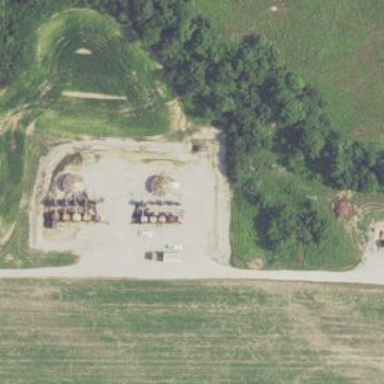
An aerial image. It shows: Storage tank that is man-made.